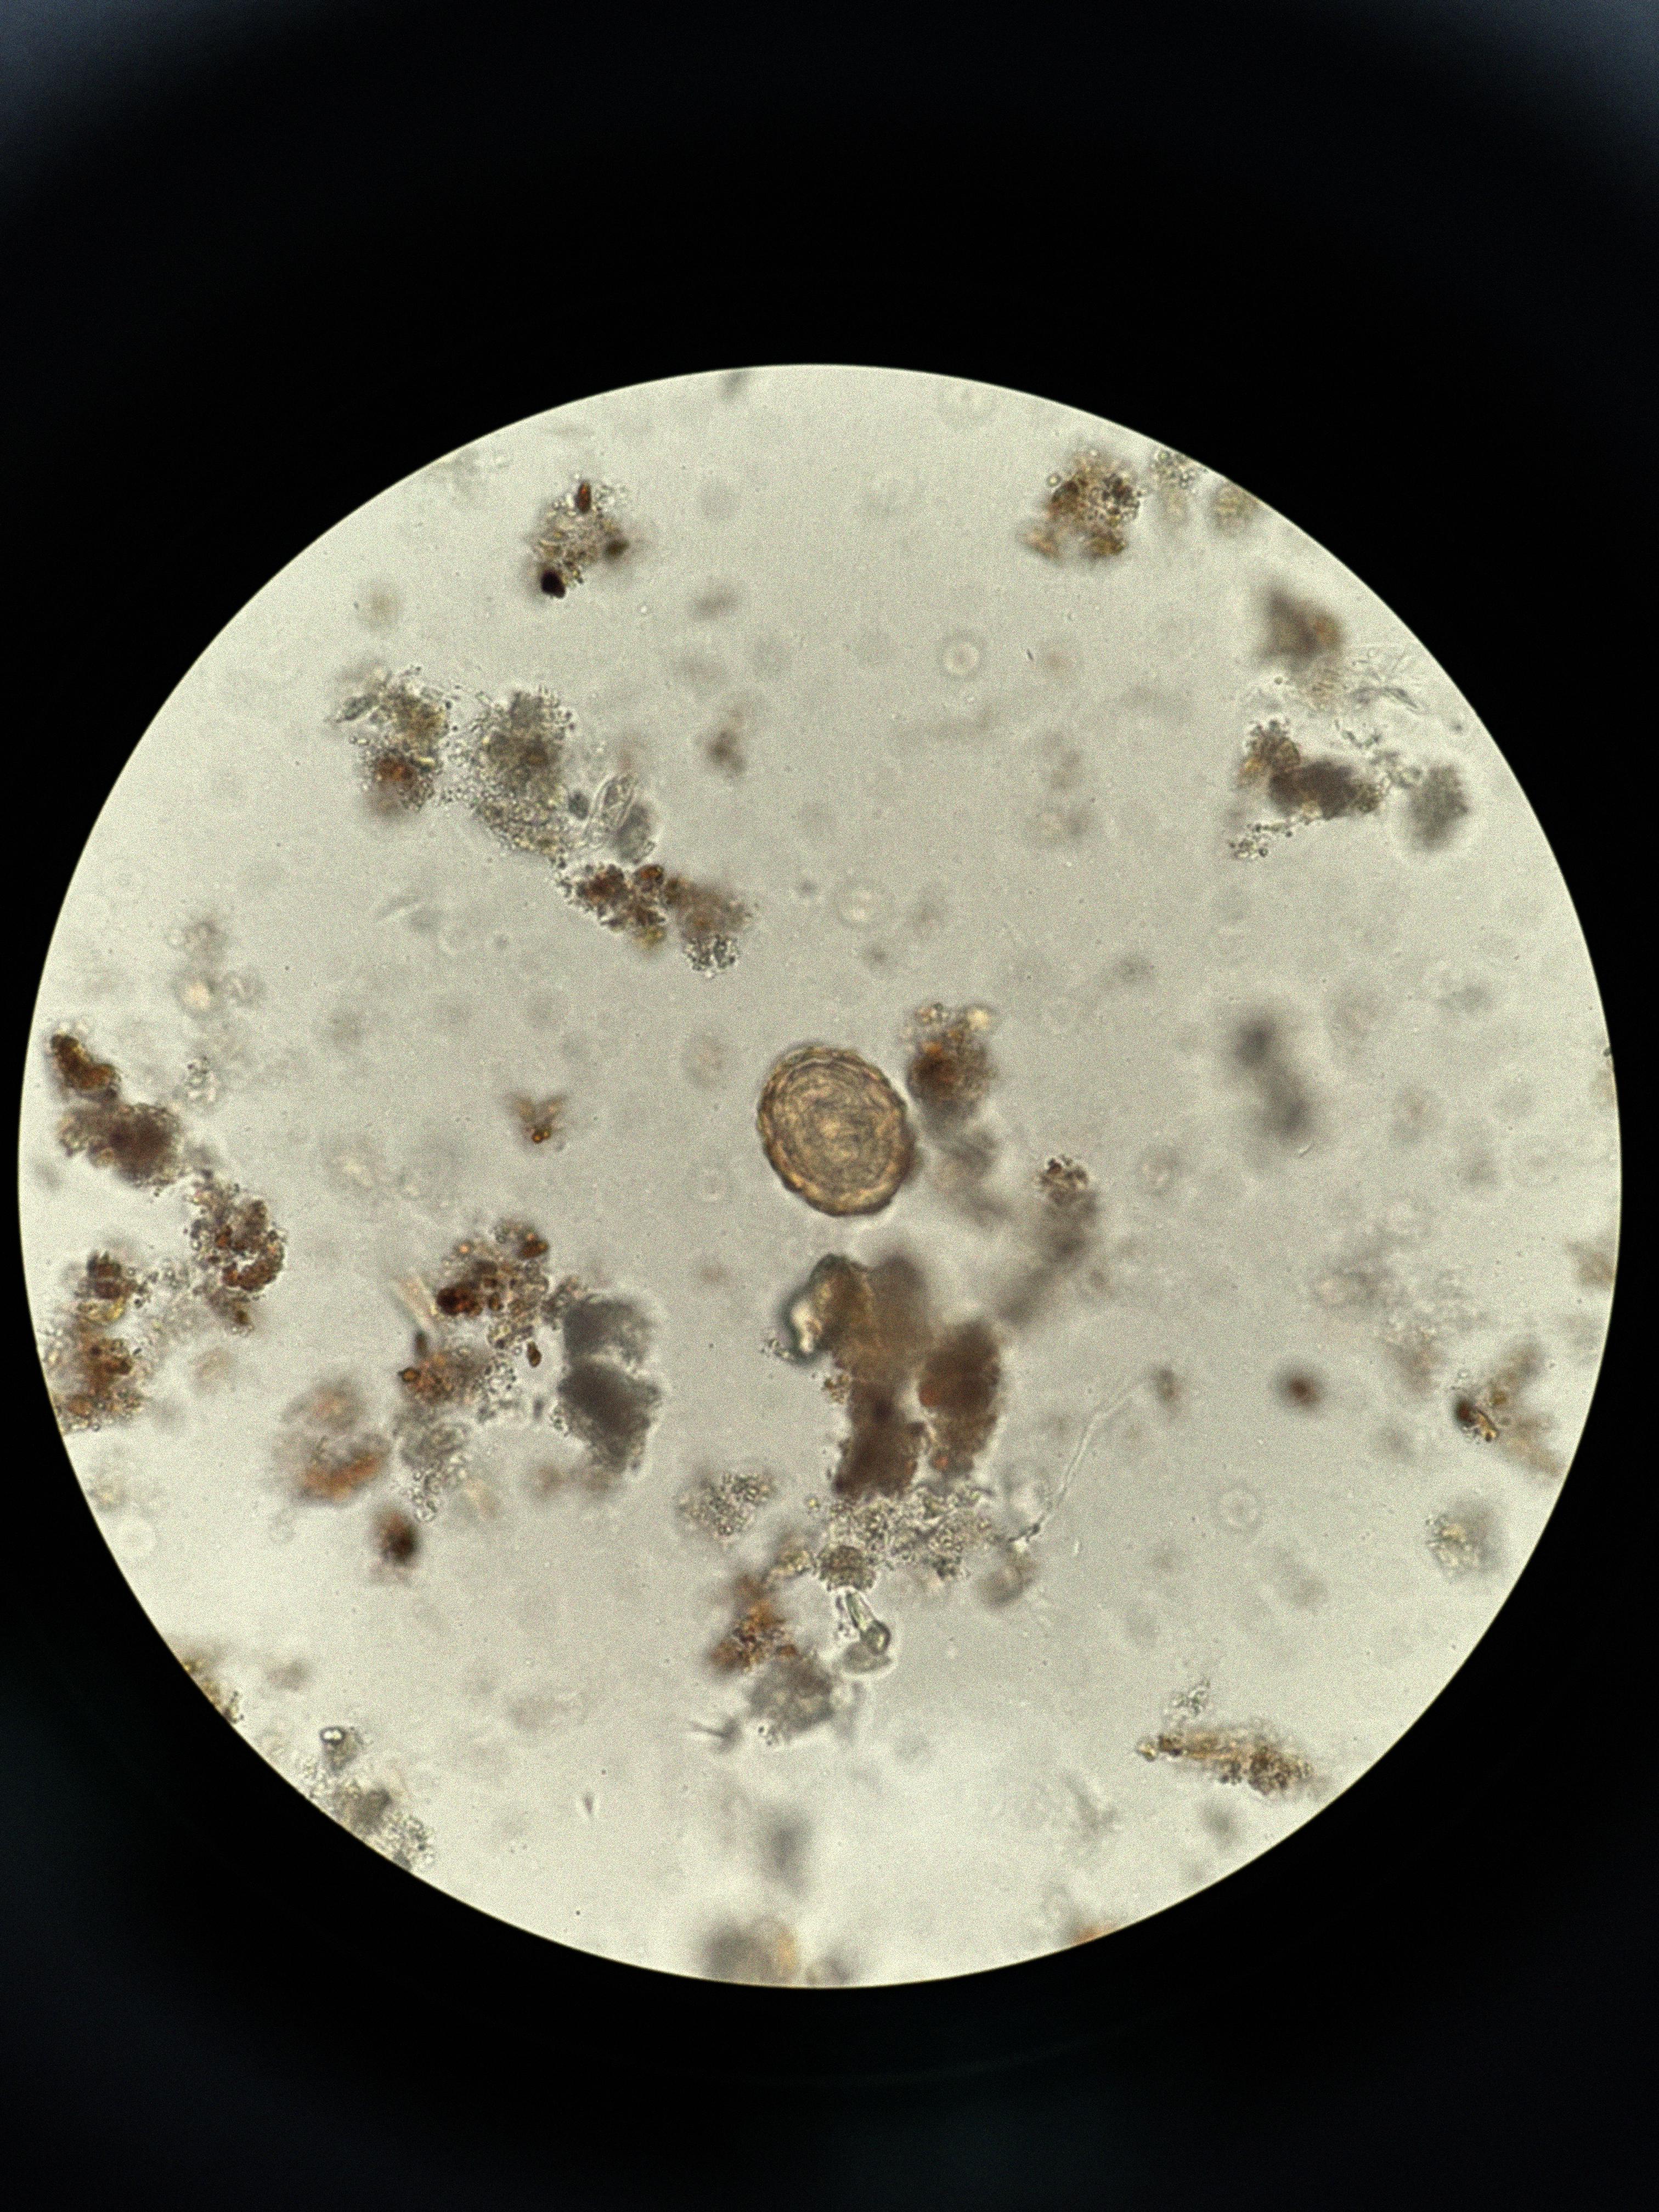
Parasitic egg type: Ascaris lumbricoides